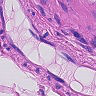
Metastatic tissue present: no